Question: I have a WPF 'DataGrid' that is pretty standard, except the headers are not text, but a 'ComboBox' control.
Here is a screenshot to demonstrate:

Goes without saying that there could be multiple columns. The columns are created programatically.
What I would like to do is traverse the column headers, and get the selectedText for each combobox.
How is this done?
EDIT:
The code I would expect to be writing would be along these lines:
'''
foreach (DataGridColumnHeader columnHeader in columnHeaders)
{
var combobox = (combobox) columnHeader.controls[0];
var theDroidIAmLookingFor = combobox.Text;
}
'''
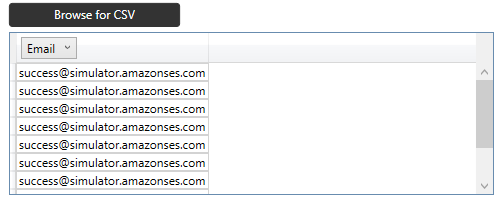
Answer: I don't know how you get the Combobox in the ColumnHeader but I assume via ColumnHeaderStyle, so my approach would be binding the SelectedValueProperty to a Property in your CodeBehind or ViewModel
'''
<ComboBox x:Name="headerComboBox" ItemsSource="{Binding Path=headerSource}">
<ComboBox.SelectedValue>
<Binding Path="HeaderSelectedValue" Mode="TwoWay" />
</ComboBox.SelectedValue>
'''
C# Solution (not tested)
'''
foreach (var column in myGrid.Columns)
{
var colHeader = (DependencyObject)column.Header;
var headerComboBox = colHeader.GetChildOfType<ComboBox>();
var selected = headerComboBox.SelectedValue.ToString();
}
'''
and here is the ExtensionMethod GetChildOfType
'''
public static T GetChildOfType<T>(this DependencyObject depObj) where T : DependencyObject
{
if (depObj == null) return null;
for (int i = 0; i < VisualTreeHelper.GetChildrenCount(depObj); i++)
{
var child = VisualTreeHelper.GetChild(depObj, i);
var result = (child as T) ?? GetChildOfType<T>(child);
if (result != null) return result;
}
return null;
}
'''
if you define the ColumnHeader like this
'''
<DataGridTextColumn Width="250">
<DataGridTextColumn.Header>
<ComboBox Width="200">
<ComboBox.Items>
<ComboBoxItem Content="Test1"/>
<ComboBoxItem Content="Test2"/>
</ComboBox.Items>
</ComboBox>
</DataGridTextColumn.Header>
</DataGridTextColumn>
'''
then column.Header would actually be the combobox so no need for going down the visualtree you could just cast it to combobox
'''
var colHeader = (Combobox)column.Header;
'''
maybe you could show me how you define the comboboxes in your columnheader